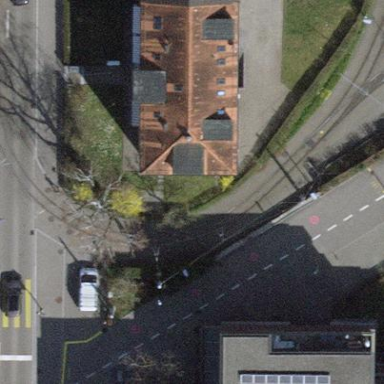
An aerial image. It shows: Hipped roof apartment building.